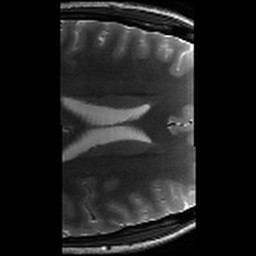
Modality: T2w
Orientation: axial
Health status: healthy
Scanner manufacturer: siemens
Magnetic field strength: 3 T
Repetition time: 8.02 s
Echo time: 0.08 s